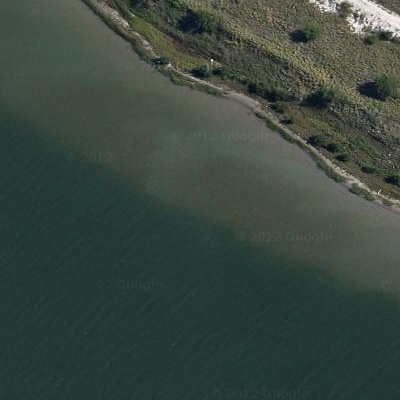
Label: RiverLake